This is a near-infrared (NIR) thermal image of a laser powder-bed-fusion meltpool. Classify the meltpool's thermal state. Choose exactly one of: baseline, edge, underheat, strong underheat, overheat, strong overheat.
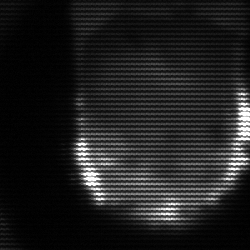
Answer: baseline